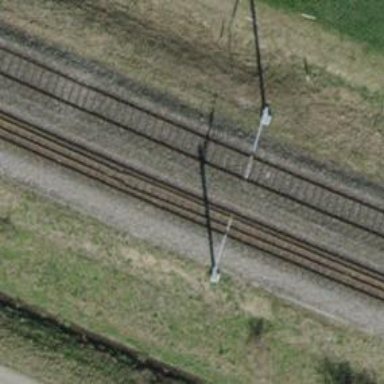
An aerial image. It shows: Single-track railway with electrified contact lines.